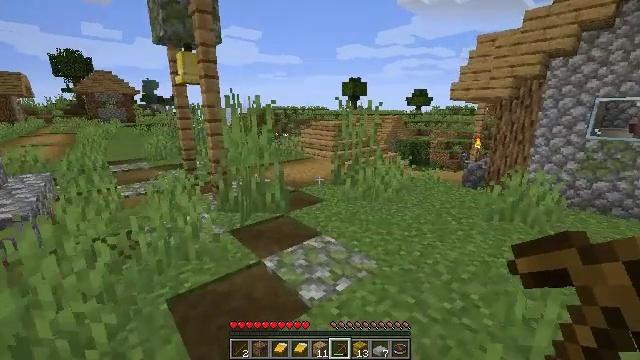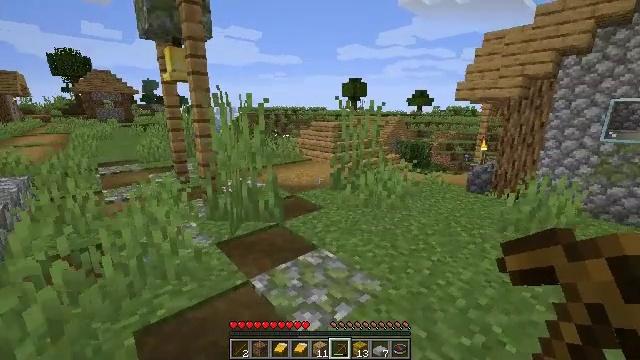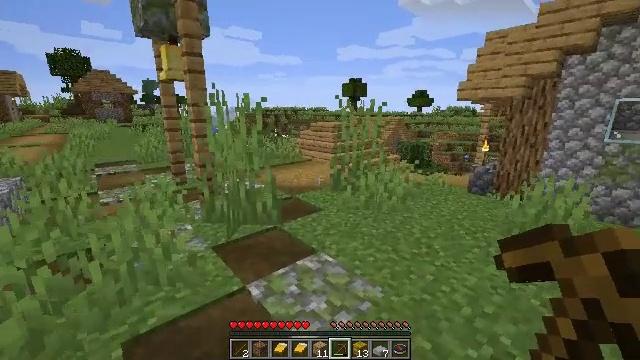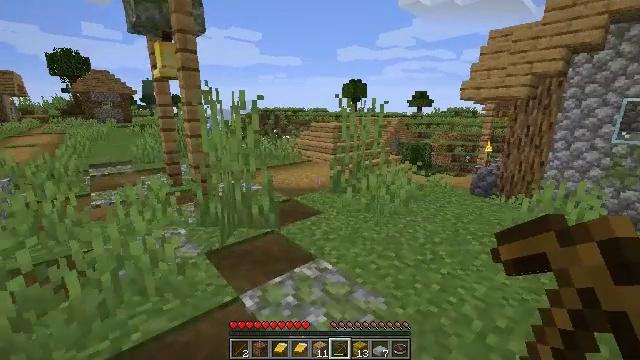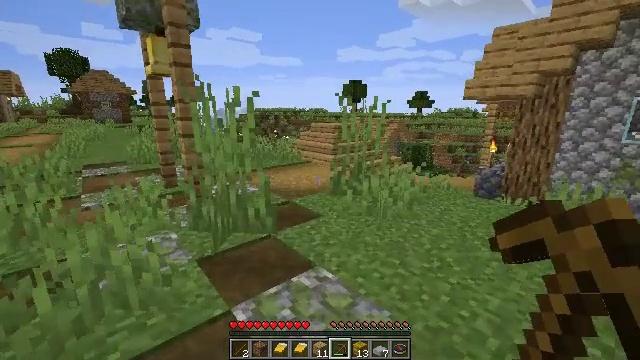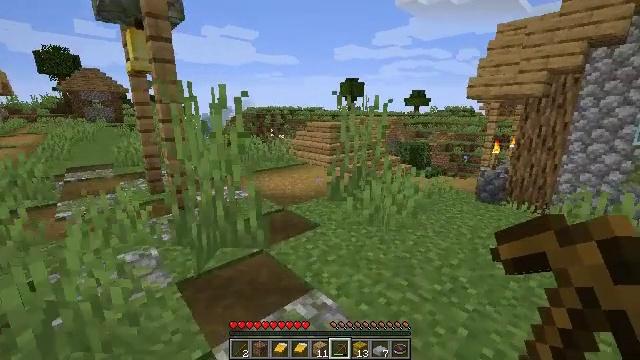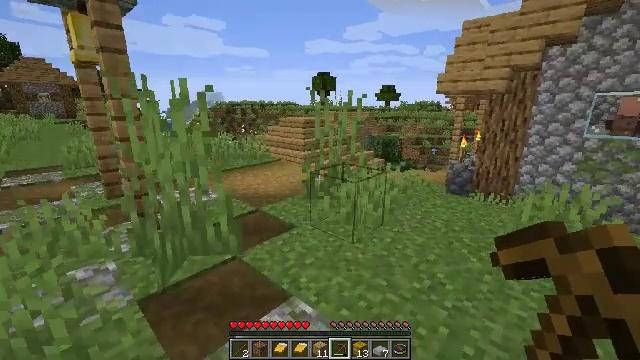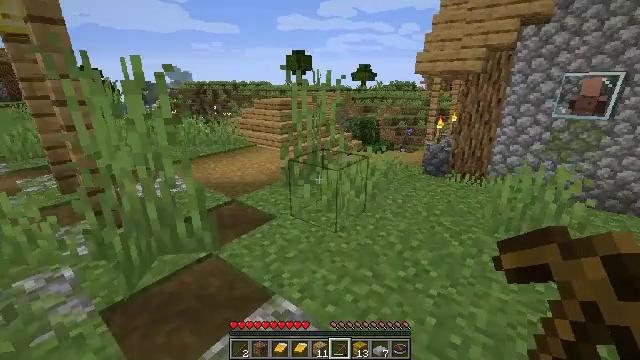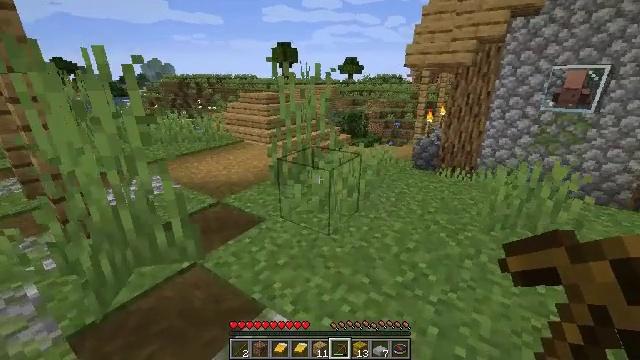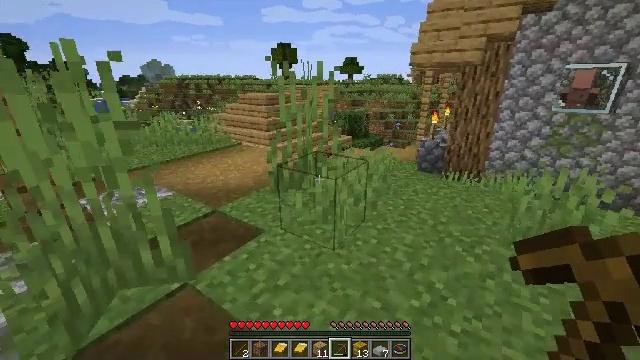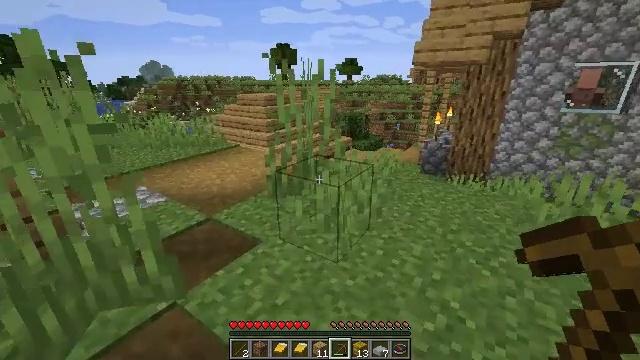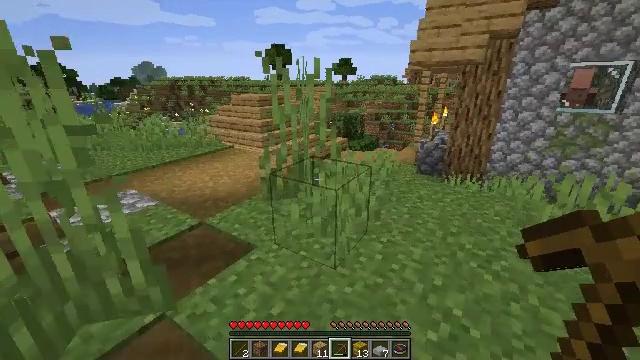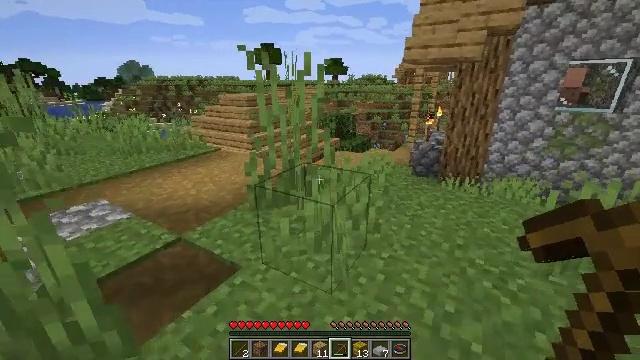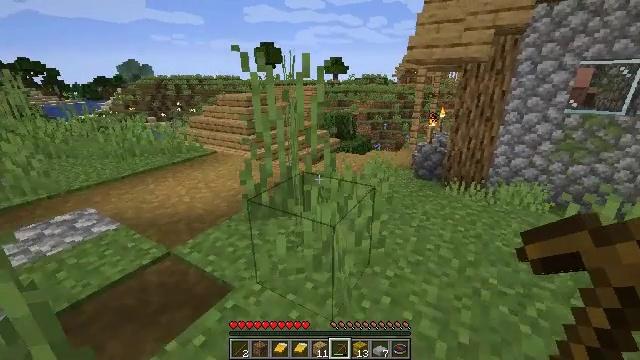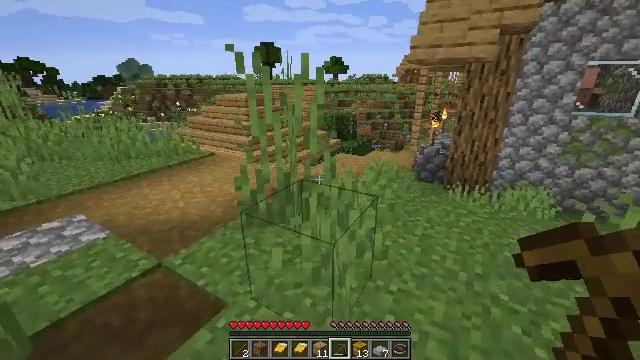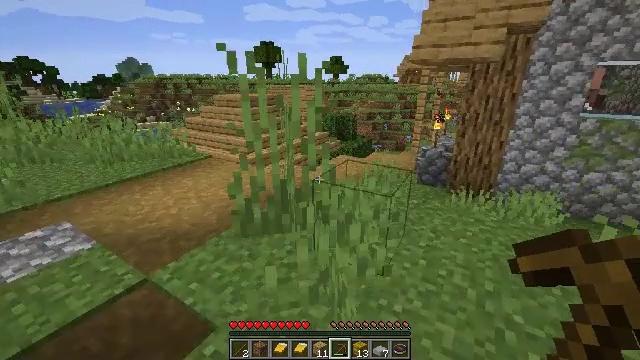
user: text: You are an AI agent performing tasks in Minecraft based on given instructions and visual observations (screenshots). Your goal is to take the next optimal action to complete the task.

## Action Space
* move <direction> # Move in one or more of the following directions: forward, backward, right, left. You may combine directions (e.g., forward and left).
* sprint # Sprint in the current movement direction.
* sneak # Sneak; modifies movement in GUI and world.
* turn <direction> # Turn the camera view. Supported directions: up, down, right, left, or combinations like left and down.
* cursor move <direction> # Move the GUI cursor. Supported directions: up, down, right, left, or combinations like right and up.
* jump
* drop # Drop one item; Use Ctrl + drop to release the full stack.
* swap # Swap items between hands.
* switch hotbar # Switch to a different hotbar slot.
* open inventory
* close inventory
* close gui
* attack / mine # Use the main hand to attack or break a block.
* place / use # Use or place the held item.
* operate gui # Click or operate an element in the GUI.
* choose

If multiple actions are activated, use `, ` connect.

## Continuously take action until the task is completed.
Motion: motion action
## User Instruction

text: Attack the smooth stone block to break it.
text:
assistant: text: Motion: move forward
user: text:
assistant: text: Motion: move forward
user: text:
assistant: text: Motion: move forward
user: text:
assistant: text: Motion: move forward
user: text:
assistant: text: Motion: move forward
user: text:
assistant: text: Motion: move forward, turn right and down
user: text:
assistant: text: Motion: move forward, turn right and down
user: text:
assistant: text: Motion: move forward, turn right and down
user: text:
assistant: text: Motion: move forward
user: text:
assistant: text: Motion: move forward
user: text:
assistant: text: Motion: move forward, turn right
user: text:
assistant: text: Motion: move forward, turn right
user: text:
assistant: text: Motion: move forward
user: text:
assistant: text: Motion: move forward
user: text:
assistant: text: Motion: move forward
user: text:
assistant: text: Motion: move forward
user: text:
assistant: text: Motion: move forward
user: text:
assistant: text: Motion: move forward
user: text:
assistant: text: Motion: move forward
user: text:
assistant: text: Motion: move forward
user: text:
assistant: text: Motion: move forward
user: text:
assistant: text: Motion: move forward
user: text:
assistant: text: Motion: move forward
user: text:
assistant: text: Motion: move forward
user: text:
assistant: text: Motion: move forward
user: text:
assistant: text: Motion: move forward
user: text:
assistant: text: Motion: move forward, turn right and up
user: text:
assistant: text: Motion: move forward, turn right
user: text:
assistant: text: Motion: move forward, turn right
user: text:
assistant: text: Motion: move forward